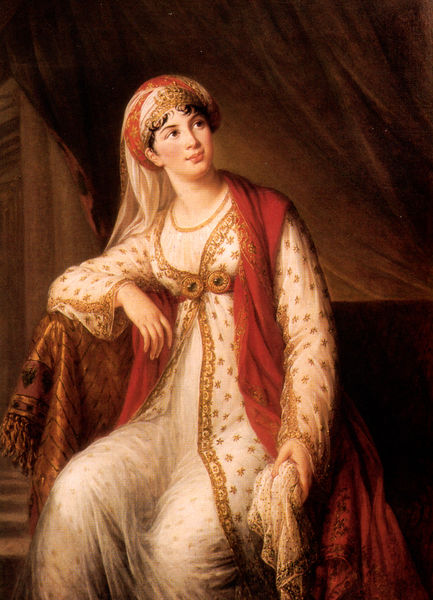
Titel: Giuseppina Grassini dans le rôle de Zaire
Künstler: Élisabeth Vigée Le Brun
Standort: Rouen
Institution: Musée des Beaux-Arts
Schlagwörter: dunkel, gemälde, hand, mann, schatten, umhang, weiß, impressionismus, mädchen, sitzen, braun, brust, dunkelbraun, finger, frankreich, frau, haar, hintergrund, hut, kleid, licht, mund, nase, ohr, orange, schmuck, schwarz, stirn, stuhl, stützen, säule, säulen, zimmer, blick, dame, rot, schal, schleier, schloss, tuch, malerei, muster, ornament, rock, jung, mütze, arm, arme, augen, falten, gesicht, halten, inkarnat, samt, spitze, bild, bildnis, hals, hände, portrait, porträt, vorhang, öl, boden, bestickt, fransen, gewand, gold, haare, halbfigur, kordeln, kostüm, mantel, pose, reich, sessel, sitzend, stickerei, stoff, decke, klassizismus, bühne, theater, augenbrauen, borte, brosche, kinn, kontrast, lippen, locken, rosa, rouge, seide, zart, doppelsäule, beine, kopfbedeckung, lächeln, wangen, ruhe, sofa, armlehne, lehne, sitz, kette, barun, blümchen, saal, lehnen, treppe, pupillen, ornamente, verzierung, morgenmantel, stufen, junge frau, edel, nachdenklich, knie, oberschenkel, knöpfe, fein, exotisch, schnalle, orient, orientalisch, schönheit, sterne, greifen, damast, verziert, biedermeier, caoch, taschentuch, harem, türkisch, halbprofil, romantisch, durchsichtig, edelstein, rötlich, baldachin, leicht, balu, rotes tuch, verschluß, canapé, tuhl, empire, david, orientalismus, klassik, indien, kleopatra, odaliske, turban, gemölde, auflehnen, golf, ingres, tuche, strähnen, anmutig, sultan, heroine, batist, schauspielerin, türke, spitzentuch, broschen, brsut, halsausschnitt, heldin, lippeb, pfauenauge, schnuck, sof, teppichs, muslime, stuhl sitzen, orientalistik, 1880, blick stoff